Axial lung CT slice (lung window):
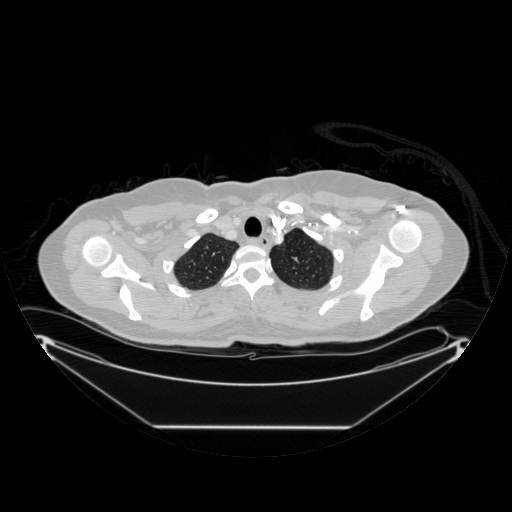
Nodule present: no